【题型】选择题　【知识点】函数　【难度】medium
已知$m$、$n$都是实数，
\[
f(x)=
\begin{cases}
\log_{\frac{1}{2}}(x+3), & m < x \leq n \\
-\log_2(x^2+1), & x > n
\end{cases}
\]
若函数$y=f(x)$的值域为$\mathbb{R}$，且对任意的实数$t$，关于$x$的方程$f(x)+t=0$有且只有一个实数解，则满足题意的实数对$(m,n)$的个数为（  ）

\vspace{0.2cm}
\noindent A．$0$ \quad B．$1$ \quad C．$2$ \quad D．无数
【解答】

\noindent \textbf{【答案】} $\boldsymbol{B}$

\vspace{0.3cm}
\noindent \textbf{【知识点】} 函数奇偶性的定义与判断、对数函数图象的应用、函数与方程的综合应用、根据分段函数的值域（最值）求参数

\vspace{0.3cm}
\noindent \textbf{【分析】} 在同一坐标系内画出$y=\log_{\frac{1}{2}}(x+3)$和$g(x)=-\log_2(x^2+1)$的图象，数形结合得到，$m=-3$且$n=2$时满足题目中的两个条件，其他情况不合要求，得到答案.

\vspace{0.3cm}
\noindent \textbf{【详解】} $y=\log_{\frac{1}{2}}(x+3)$定义域为$(-3,+\infty)$，其在定义域内单调递减，
\vspace{0.1cm}
\noindent $g(x)=-\log_2(x^2+1)$定义域为$\mathbb{R}$，且$g(-x)=g(x)$，故$g(x)=-\log_2(x^2+1)$为偶函数，
\vspace{0.1cm}
\noindent 当$x\in(0,+\infty)$时，$y=x^2+1$单调递增，由复合函数单调性得$g(x)=-\log_2(x^2+1)$单调递减，
\vspace{0.1cm}
\noindent 同一坐标系内，画出$y=\log_{\frac{1}{2}}(x+3)$和$g(x)=-\log_2(x^2+1)$的图象，如下：

\vspace{0.2cm}

\vspace{0.2cm}
\noindent 显然$m=-3$，
\vspace{0.1cm}
\noindent 若$n\in(-3,-2)$，此时不满足值域为$\mathbb{R}$，
\vspace{0.1cm}
\noindent 若$n\in[-2,2)$，此时$y=f(x)$图象如下：

\vspace{0.2cm}

\vspace{0.2cm}
\noindent 满足值域为$\mathbb{R}$，但不满足关于$x$的方程$f(x)=-t$有且只有一个实数解，不合要求，
\vspace{0.1cm}
\noindent 若$n=2$，此时$y=f(x)$图象如下：

\vspace{0.2cm}

\vspace{0.2cm}
\noindent 满足值域为$\mathbb{R}$，也满足关于$x$的方程$f(x)=-t$有且只有一个实数解，满足要求，
\vspace{0.1cm}
\noindent 若$n>2$，此时$y=f(x)$的值域不为$\mathbb{R}$，舍去，
\vspace{0.1cm}
\noindent 综上，$n=2$满足要求，即满足要求的$(m,n)$只有$1$个，即$(-3,2)$.
\vspace{0.1cm}
\noindent 故选：$\boldsymbol{B}$

\vspace{0.3cm}
\noindent \textbf{【点睛】} 方法点睛：方程解的问题转化为两函数的图象交点问题，将代数问题几何化，借助图象分析，大大简化了思维难度，首先要熟悉常见的函数图象，包括指数函数，对数函数，幂函数，三角函数等，还要熟练掌握函数图象的变换，包括平移，伸缩，对称和翻折等，涉及零点之和问题，通常考虑图象的对称性进行解决.
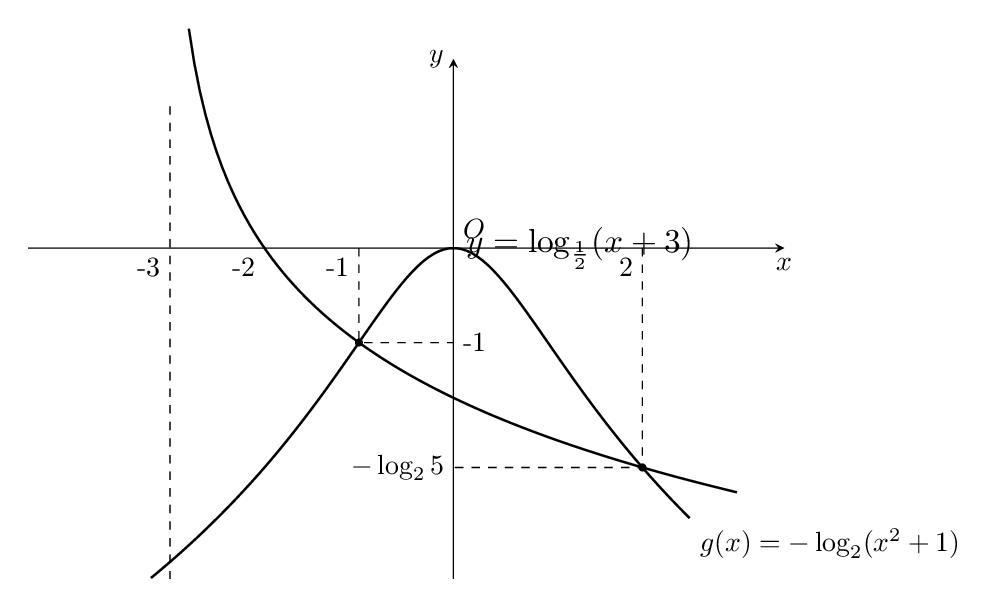
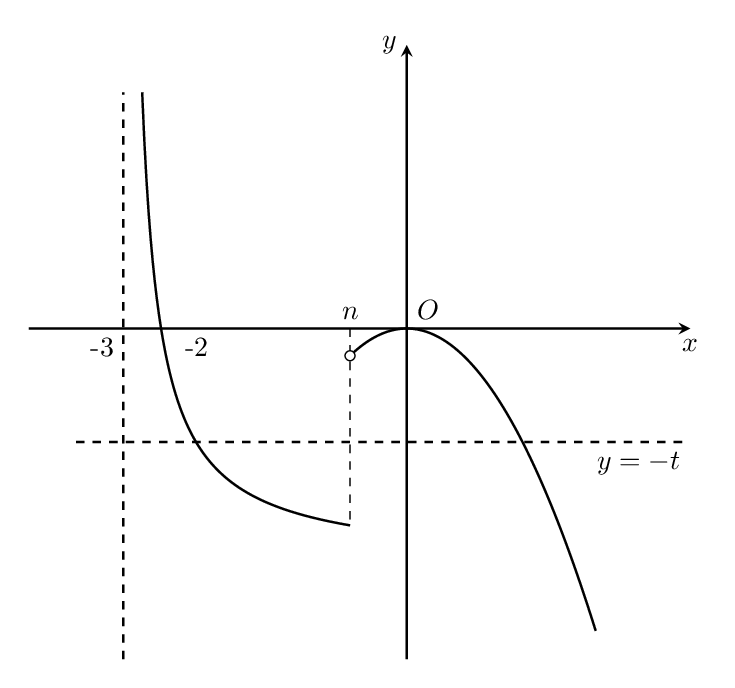
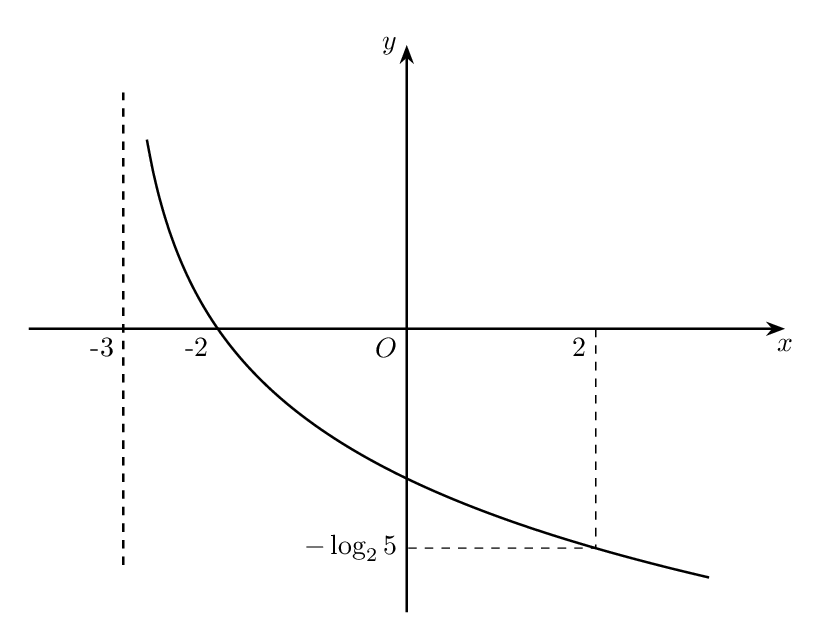